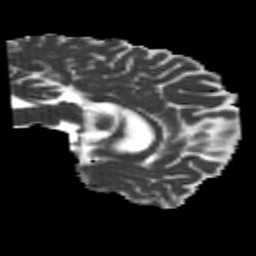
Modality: MD
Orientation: sagittal
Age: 23
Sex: male
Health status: healthy
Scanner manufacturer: philips
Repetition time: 7.386 s
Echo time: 0.08599 s